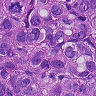
Metastatic tissue present: yes